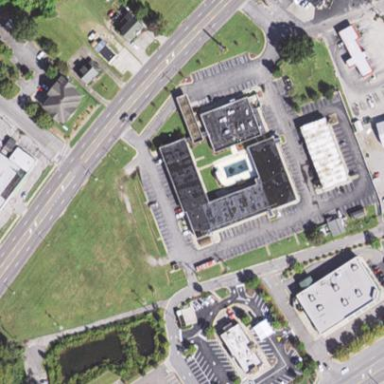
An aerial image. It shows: Hotel building.